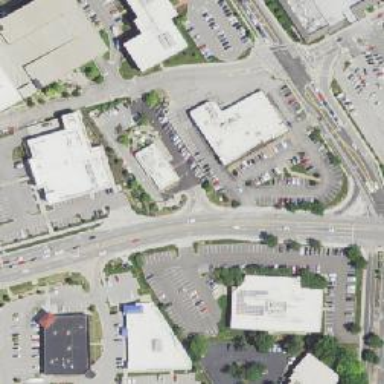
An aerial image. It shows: Retail area.